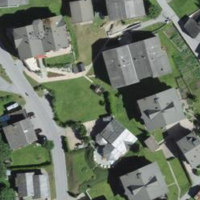
EUNIS habitat code: 54
Species observed at this site:
Phoenicurus ochruros
Gryllus campestris